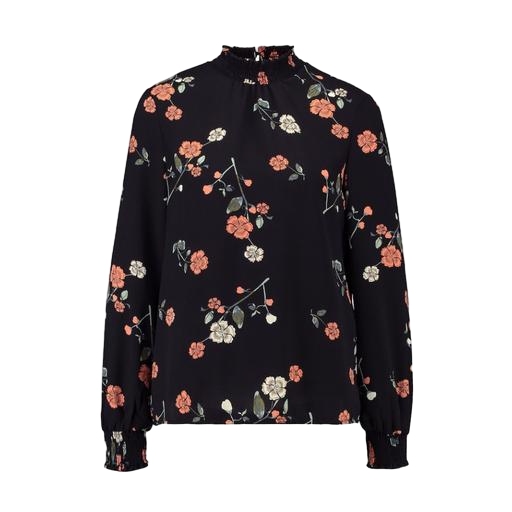
black petite printed mock-neck top only macy, black pussy-bow floral-print blouse, multicolor vero moda rust high neck blouse, white background